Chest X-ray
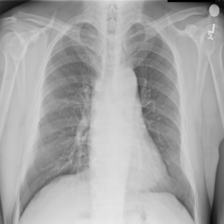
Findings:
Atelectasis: negative
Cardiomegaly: negative
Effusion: negative
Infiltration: negative
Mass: negative
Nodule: negative
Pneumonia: negative
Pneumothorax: negative
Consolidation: negative
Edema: negative
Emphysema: negative
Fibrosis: negative
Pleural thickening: positive
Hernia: negative